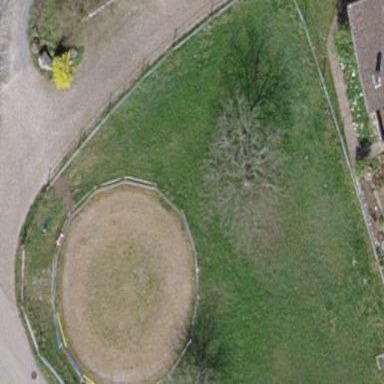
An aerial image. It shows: Equestrian pitch for leisure land activities.